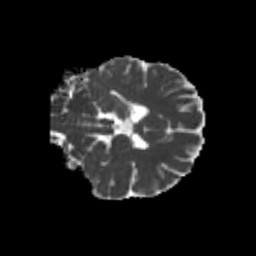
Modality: MD
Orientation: coronal
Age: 22
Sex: female
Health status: healthy
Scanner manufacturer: philips
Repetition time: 7.393 s
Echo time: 0.08599 s